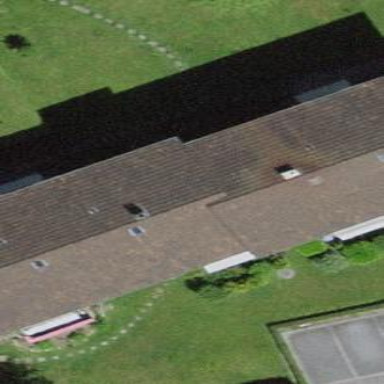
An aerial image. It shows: Building with gabled roof made of roof tiles.